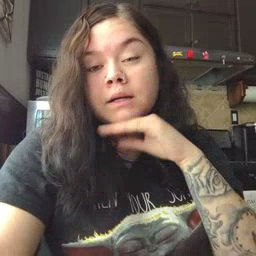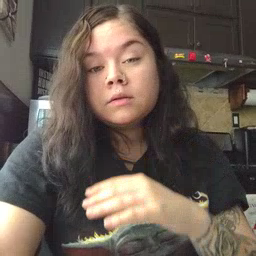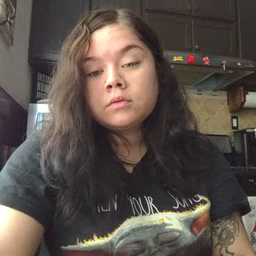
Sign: pig